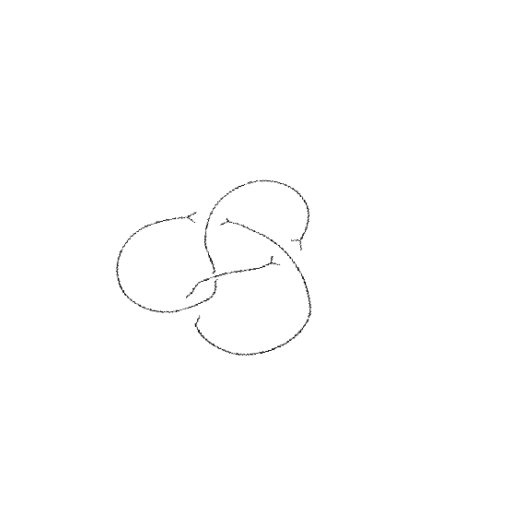
Crossing number: 4